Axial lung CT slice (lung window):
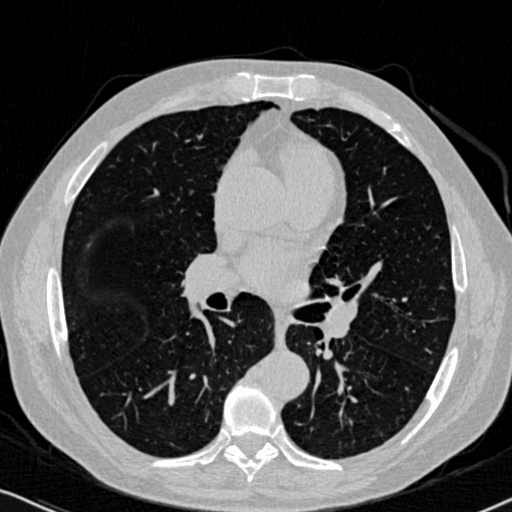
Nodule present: no